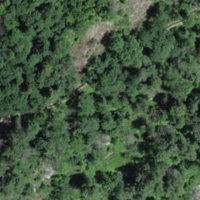
EUNIS habitat code: 43
Species observed at this site:
Neotinea ustulata